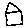
Label: house